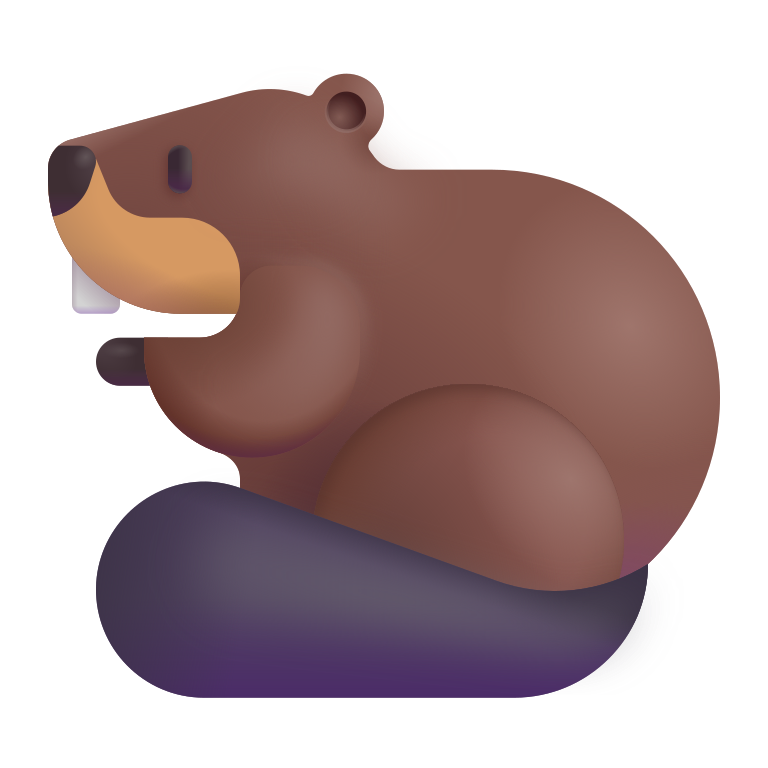
beaver color